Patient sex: F
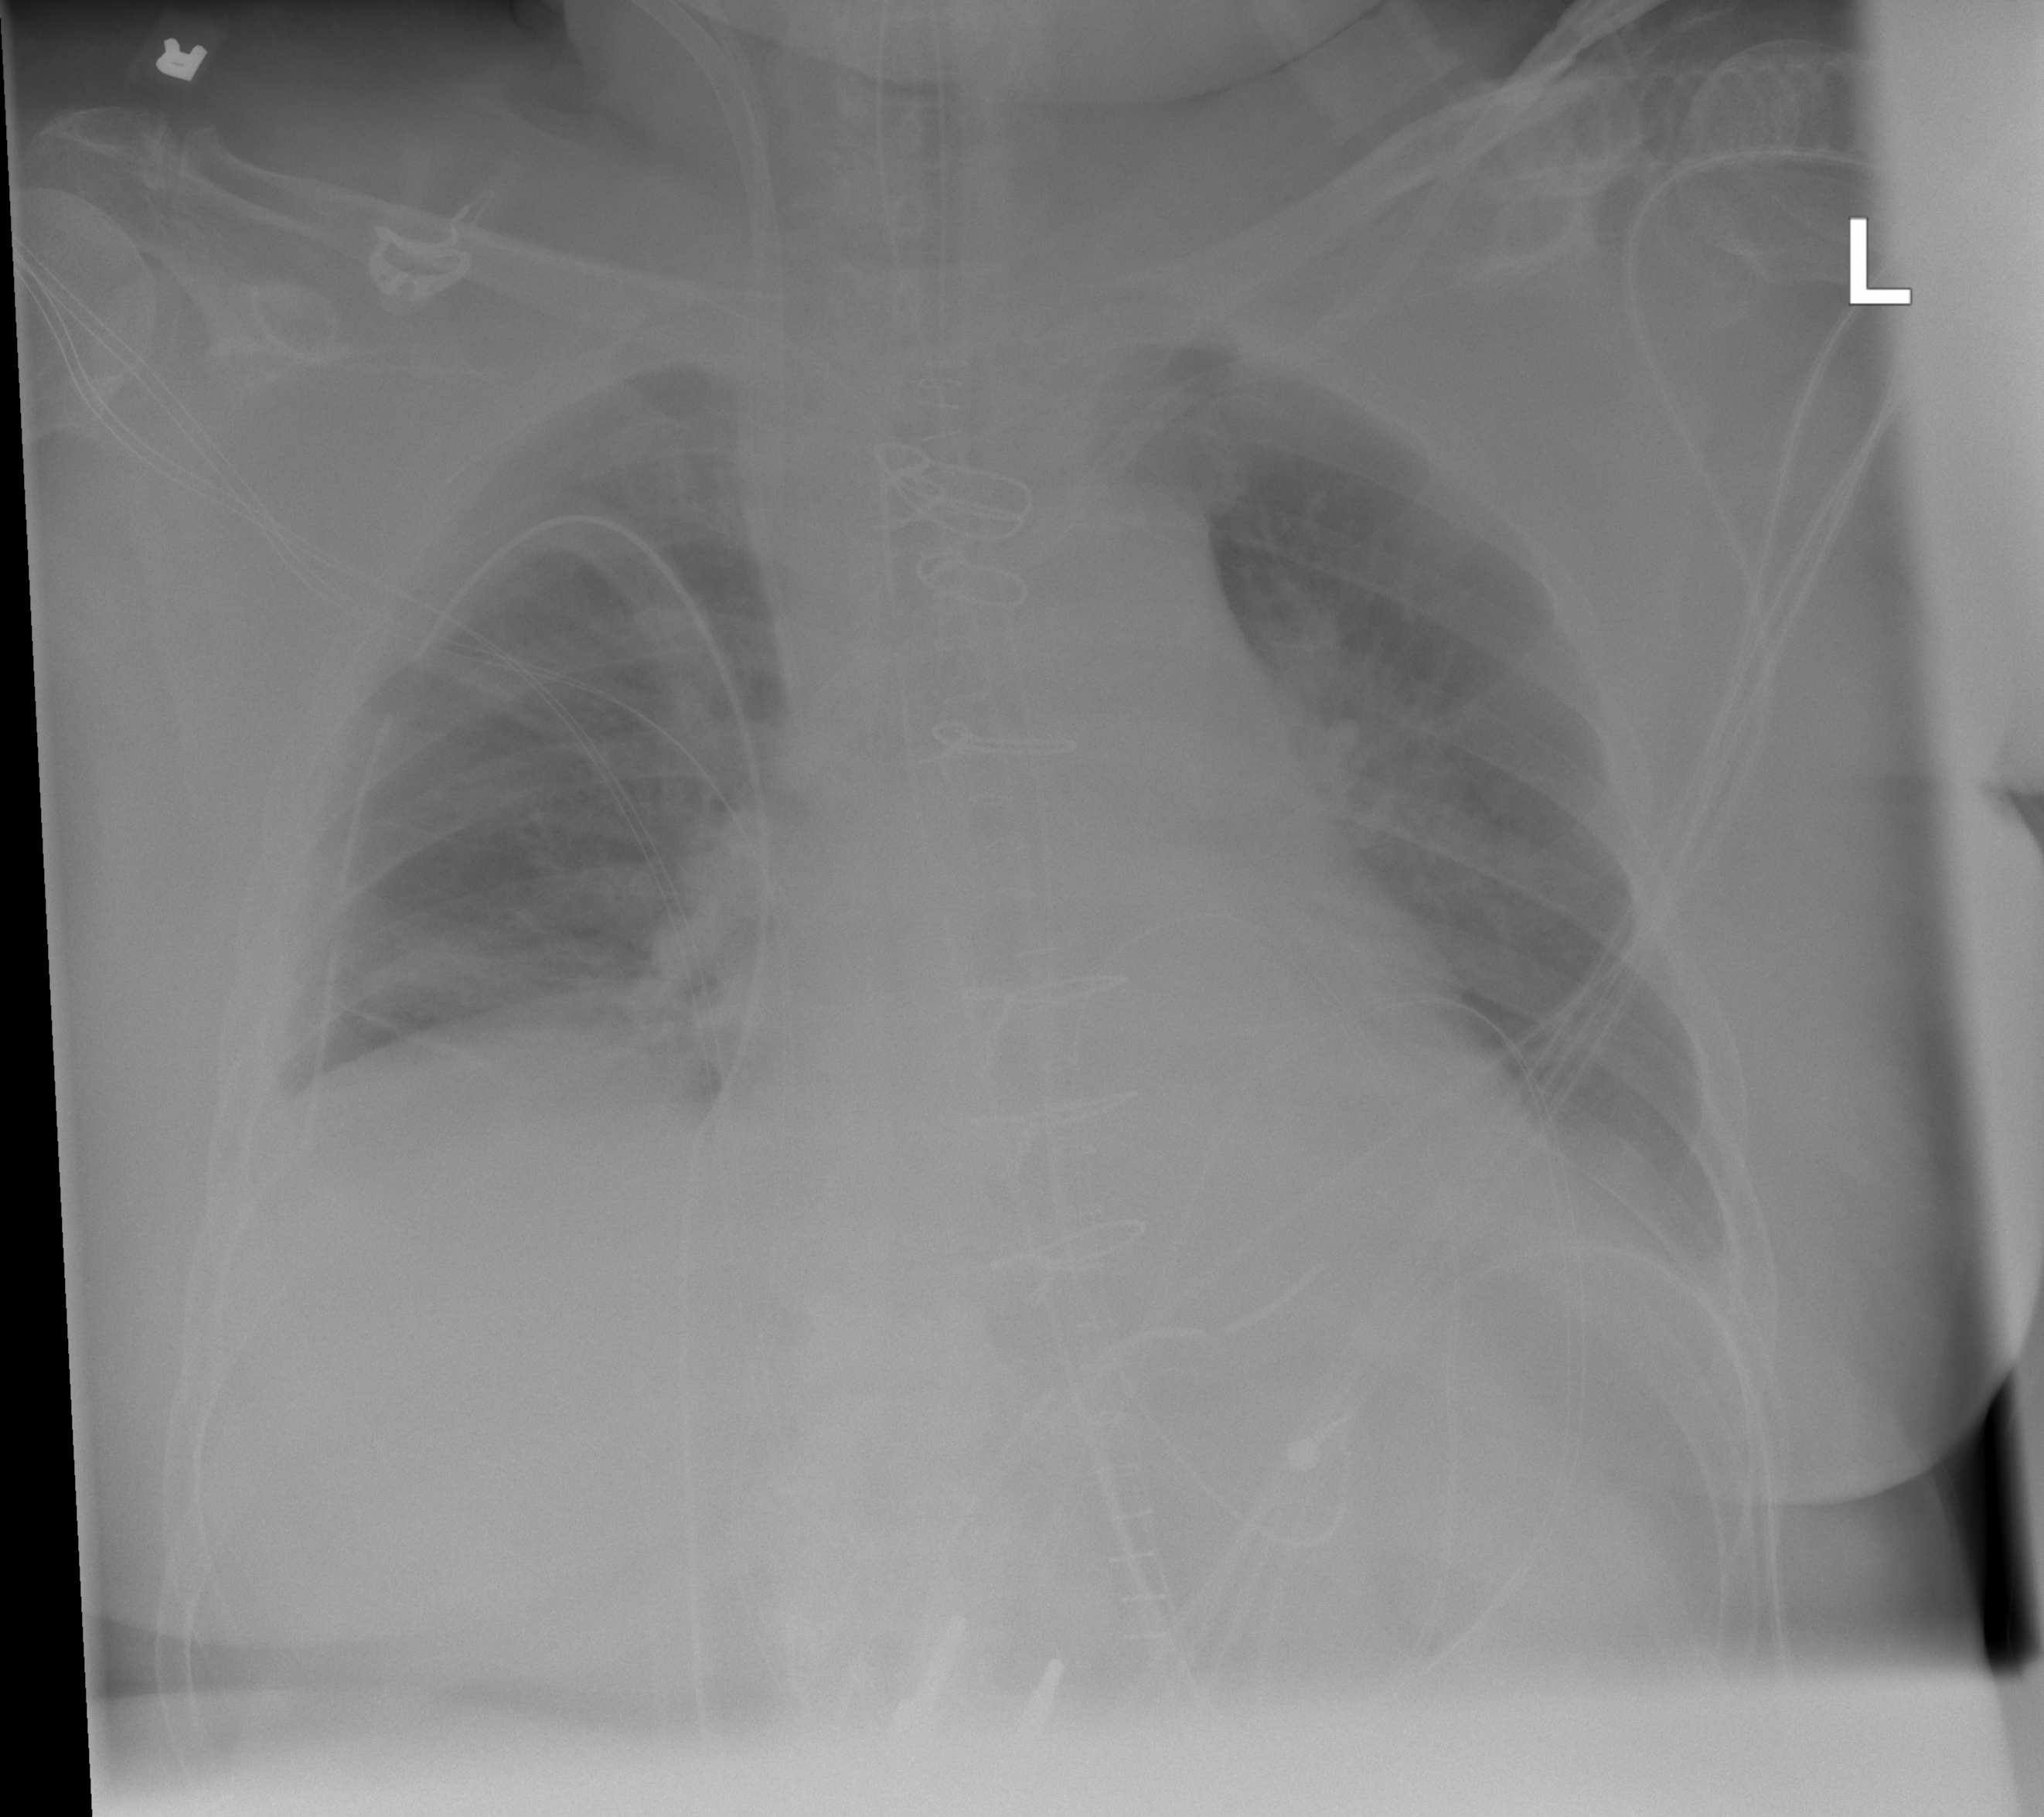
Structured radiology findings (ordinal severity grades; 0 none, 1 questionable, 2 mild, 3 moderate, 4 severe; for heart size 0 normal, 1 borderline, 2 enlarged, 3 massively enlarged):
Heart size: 2
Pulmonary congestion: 0
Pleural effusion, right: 2
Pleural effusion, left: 1
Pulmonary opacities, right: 1
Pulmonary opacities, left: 0
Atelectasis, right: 2
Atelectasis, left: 2